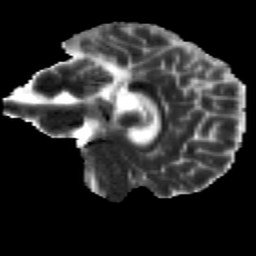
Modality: MD
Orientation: sagittal
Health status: healthy
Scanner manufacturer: siemens
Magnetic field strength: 3 T
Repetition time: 12 s
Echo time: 0.092 s